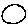
Label: circle